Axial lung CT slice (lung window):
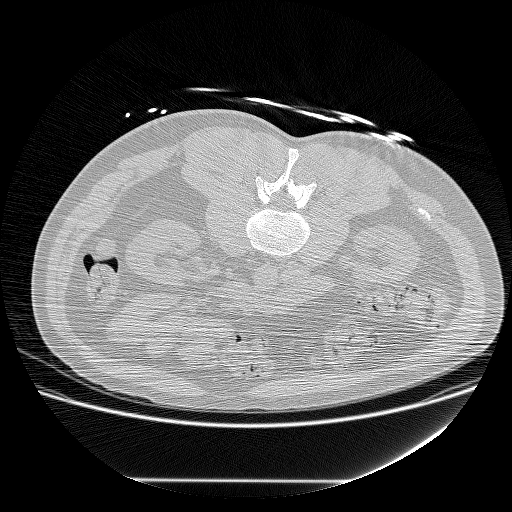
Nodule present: no